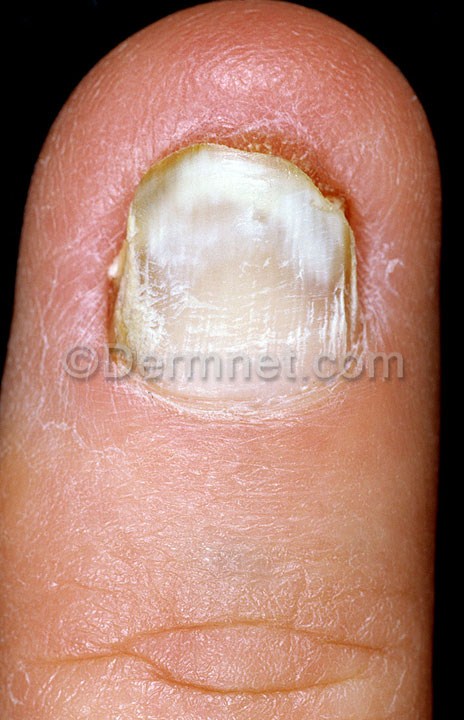
Disease: Nail Fungus and other Nail Disease